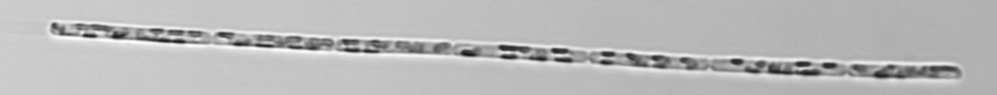
Label: Dactyliosolen_fragilissimus